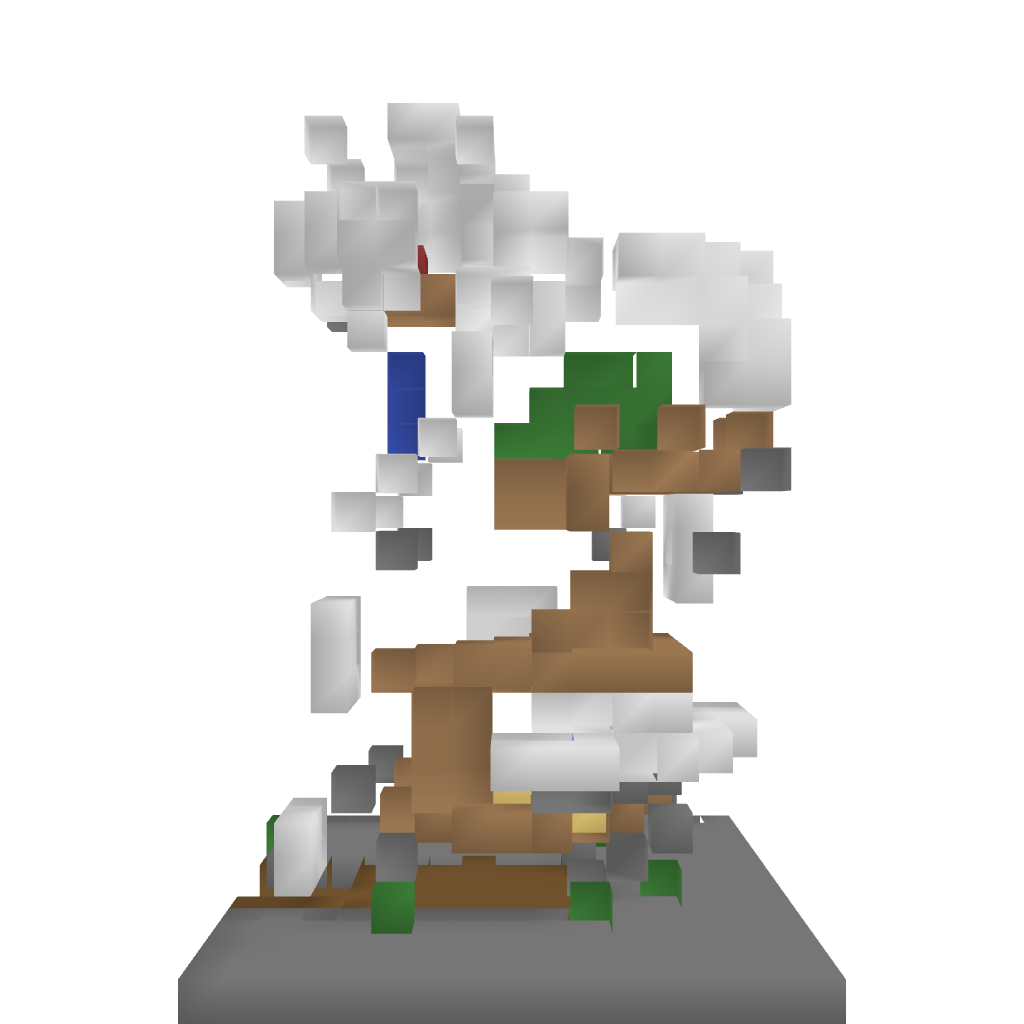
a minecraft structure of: Spheres bad low quality